Question: I am sure it needs a simple flag but I am not finding the correct one, spent at least 2 hours to find a correct solution. Hope to get help from you guru's.
I am trying to create a two tab layout using fragmentActivity. I want to give 50% screen space to each tab. I am able to do that (see attached Screen shot) the next hurdle is I want the tab header e.g. Financial with black bkg should take 50% and Others with gary bkg to take remaining 50%.

I hope I am clear with my question. :-)
'''
attaching my xml
<?xml version="1.0" encoding="utf-8"?>
<TabHost xmlns:android="http://schemas.android.com/apk/res/android"
android:id="@android:id/tabhost"
android:layout_width="fill_parent"
android:layout_height="fill_parent"
android:background="#EFEFEF" >
<RelativeLayout
android:layout_width="fill_parent"
android:layout_height="fill_parent"
android:orientation="vertical" >
<TabWidget
android:id="@android:id/tabs"
android:layout_width="fill_parent"
android:layout_height="wrap_content"
android:gravity="center_horizontal" />
<FrameLayout
android:id="@android:id/tabcontent"
android:layout_width="fill_parent"
android:layout_height="wrap_content" >
<FrameLayout
android:id="@+id/financial"
android:layout_width="0dp"
android:layout_height="0dp"
android:layout_weight="0"
android:tag="@string/financial" />
<FrameLayout
android:id="@+id/other"
android:layout_width="fill_parent"
android:layout_height="0dp"
android:layout_weight="1"
android:tag="@string/others" />
</FrameLayout>
</RelativeLayout>
</TabHost>
**The calling xml would be**
<RelativeLayout xmlns:android="http://schemas.android.com/apk/res/android"
android:layout_width="fill_parent"
android:layout_height="wrap_content"
android:orientation="vertical" >
<ListView
android:id="@+id/listView1"
android:layout_width="fill_parent"
android:layout_height="48dp"
android:layout_alignParentLeft="true"
android:layout_below="@+id/textView1" >
</ListView>
<fragment
class="com.......android.activity.AccountsTab"
android:id="@+id/tabs_fragment"
android:layout_width="fill_parent"
android:layout_height="fill_parent"
android:layout_centerInParent="true"/>
</RelativeLayout>
'''
adding tab.xml
'''
<?xml version="1.0" encoding="utf-8"?>
<RelativeLayout xmlns:android="http://schemas.android.com/apk/res/android"
android:layout_width="150dp"
android:layout_height="@dimen/tab_height"
android:background="@drawable/tab_selector"
android:gravity="center_horizontal"
android:orientation="horizontal"
android:padding="@dimen/tab_padding"
android:weightSum="0.5" >
<TextView
android:id="@+id/text"
android:layout_width="fill_parent"
android:layout_height="wrap_content"
android:layout_weight="0.5"
android:gravity="center_horizontal|center_vertical"
android:textColor="@drawable/tab_text_selector"
android:textSize="@dimen/text_default"
android:textStyle="italic" />
</RelativeLayout>
'''
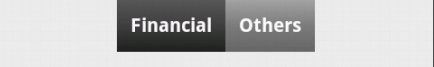
Answer: I think you should do it like this.
'''
<?xml version="1.0" encoding="utf-8"?>
<LinearLayout xmlns:android="http://schemas.android.com/apk/res/android"
android:orientation="vertical"
android:layout_width="fill_parent"
android:layout_height="fill_parent">
<TabHost
android:id="@android:id/tabhost"
android:layout_width="fill_parent"
android:layout_height="fill_parent"
>
<LinearLayout
android:orientation="vertical"
android:layout_width="fill_parent"
android:layout_height="fill_parent"
>
<TabWidget
android:id="@android:id/tabs"
android:orientation="horizontal"
android:layout_width="fill_parent"
android:layout_height="wrap_content"
android:layout_weight="0"
/>
<FrameLayout
android:id="@android:id/tabcontent"
android:layout_width="0dp"
android:layout_height="0dp"
android:layout_weight="0"/>
<FrameLayout
android:id="@+android:id/realtabcontent"
android:layout_width="fill_parent"
android:layout_height="0dp"
android:layout_weight="1"/>
</LinearLayout>
</TabHost>
</LinearLayout>
'''
With this you can add as many tabs as you want.

Hope you want this.